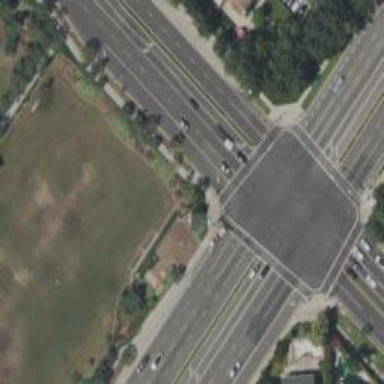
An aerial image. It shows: Cycleway with crossing controlled by traffic signals. The crossing has marked lines.